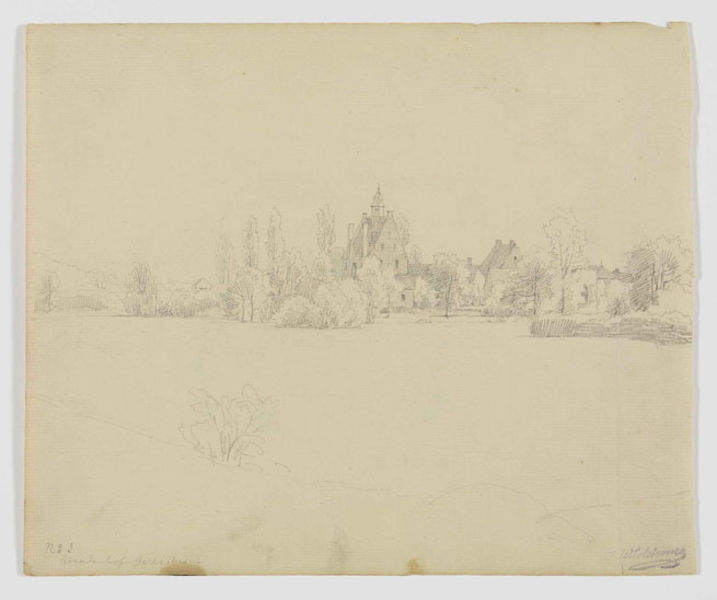
Titel: Der Quadenhof in Gerresheim bei Düsseldorf
Künstler: Johann Wilhelm Schirmer
Standort: Karlsruhe
Institution: Staatliche Kunsthalle Karlsruhe
Schlagwörter: baum, blau, blätter, himmel, laub, weiß, bäume, fluss, landschaft, see, stadt, ufer, braun, fenster, grau, hell, schwarz, skizze, zeichnung, dach, gebäude, gras, haus, park, schloss, schnee, wiese, zaun, alt, blass, weit, signatur, feld, horizont, häuser, hügel, natur, pappel, pappeln, strauch, weite, busch, büsche, kirche, sträucher, land, bass, blatt, pflanzen, zart, brunnen, kamin, turm, schrift, sommer, papier, ansicht, ort, studie, abstrakt, berge, gebirge, leere, dorf, dächer, giebel, mauer, grafik, hecke, schattierung, klein, vergilbt, bauernhof, hof, winter, signiert, matt, friedrich, datum, fein, schmutz, glockenturm, kohle, schwarz-weiss, schraffur, radierung, bleistift, laubbaum, entwurf, rathaus, bleistiftzeichnung, flecken, baumgruppe, gezeichnet, brunne, ladschaft, vedutte, gibel, dreckig, kriche, unvollständig, aus, stdt, bleisift, grue, zeichnerei, häuser dorf, b*äumeü, verbilbt, #dach#